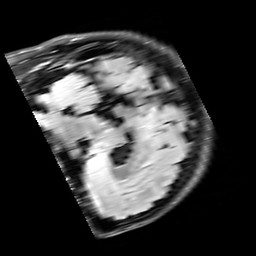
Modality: FLAIR
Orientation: sagittal
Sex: male
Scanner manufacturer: siemens
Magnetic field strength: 3 T
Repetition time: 10 s
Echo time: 0.09 s